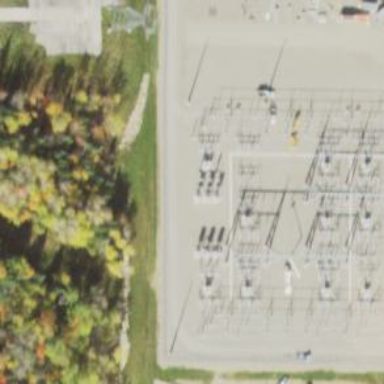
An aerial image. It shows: Switch used for power control.